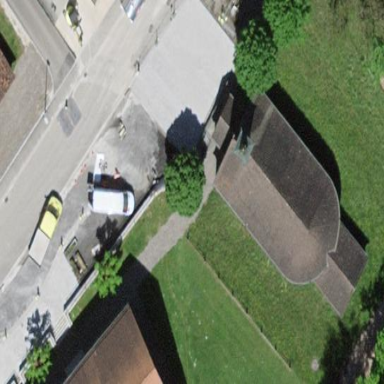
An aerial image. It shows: Chapel building.